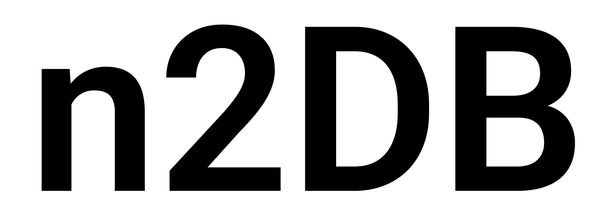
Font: Roboto_SemiBold